Question: I'm having an odd issue. I have a simple web page, and for some reason the '<h1 />' tag is having a 'margin-top' and 'margin-bottom' of over 18px. There is nothing in my *.css file that specifies this. Firefox Firebug shows me the style that is applied, but there is no margin anywhere.
In the picture, the 'div' that the header text is in (or supposed to be in) has the limits. But the header text is pushed down because of the margin.
What could be causing this?? Is there anywhere in firefox/firebug that can show me EXACTLY where that style came from? It says that the 'header' tag inherited from the 'body' style, but that is only this:
'''
body
{
font-size: .85em;
font-family: "Trebuchet MS", Verdana, Helvetica, Sans-Serif;
color: #232323;
background-color: #fff;
}
'''
Any ideas? Thanks in advance.

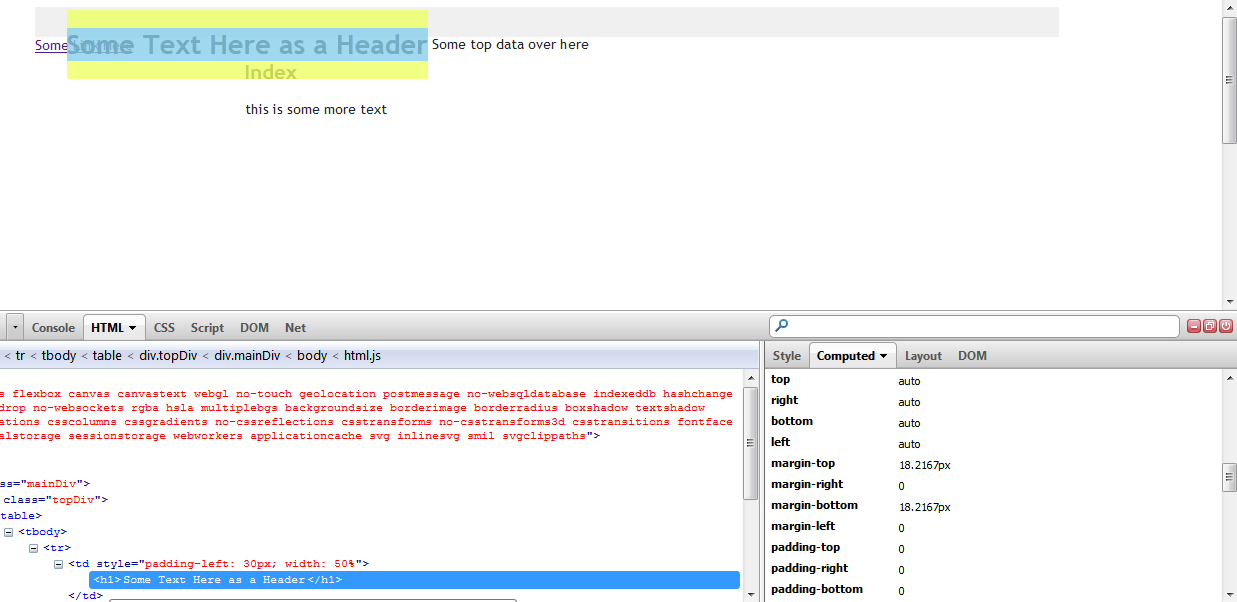
Answer: Headers often have a margin by default. Have a look at using a reset/normalization stylesheet.
Reset or normalization stylesheets reset your styles to a standard baseline across all browsers. The difference between reset and normalization is that resets clear margins, padding, etc. where normalization stylesheets apply sensible defaults.
These links should be of use:
- <URL>